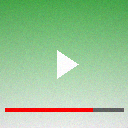
Screen state: on